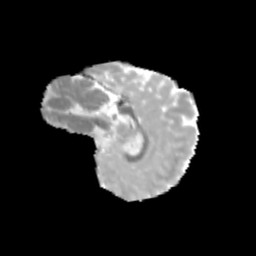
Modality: MD
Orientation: sagittal
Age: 9
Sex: female
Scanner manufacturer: siemens
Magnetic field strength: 3 T
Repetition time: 3.8 s
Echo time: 0.07 s